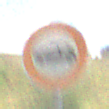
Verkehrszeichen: VerbotPersonenkraftwagen
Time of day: Midday
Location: Outdoor (Nature)
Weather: PartlyCloudy
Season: Autumn
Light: Natural